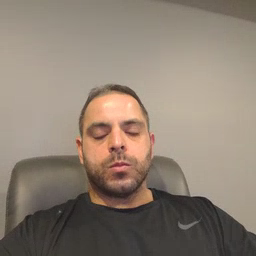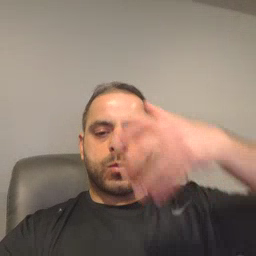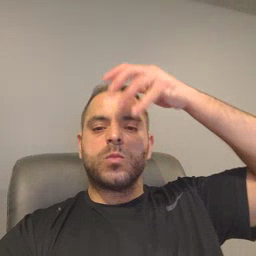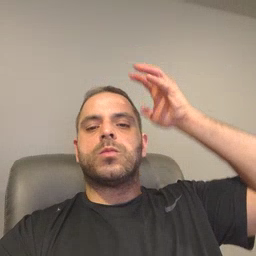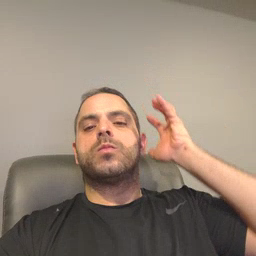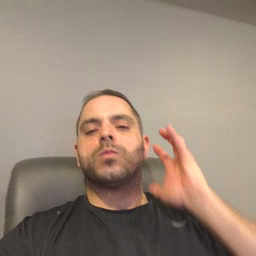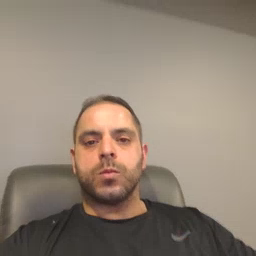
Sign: lion